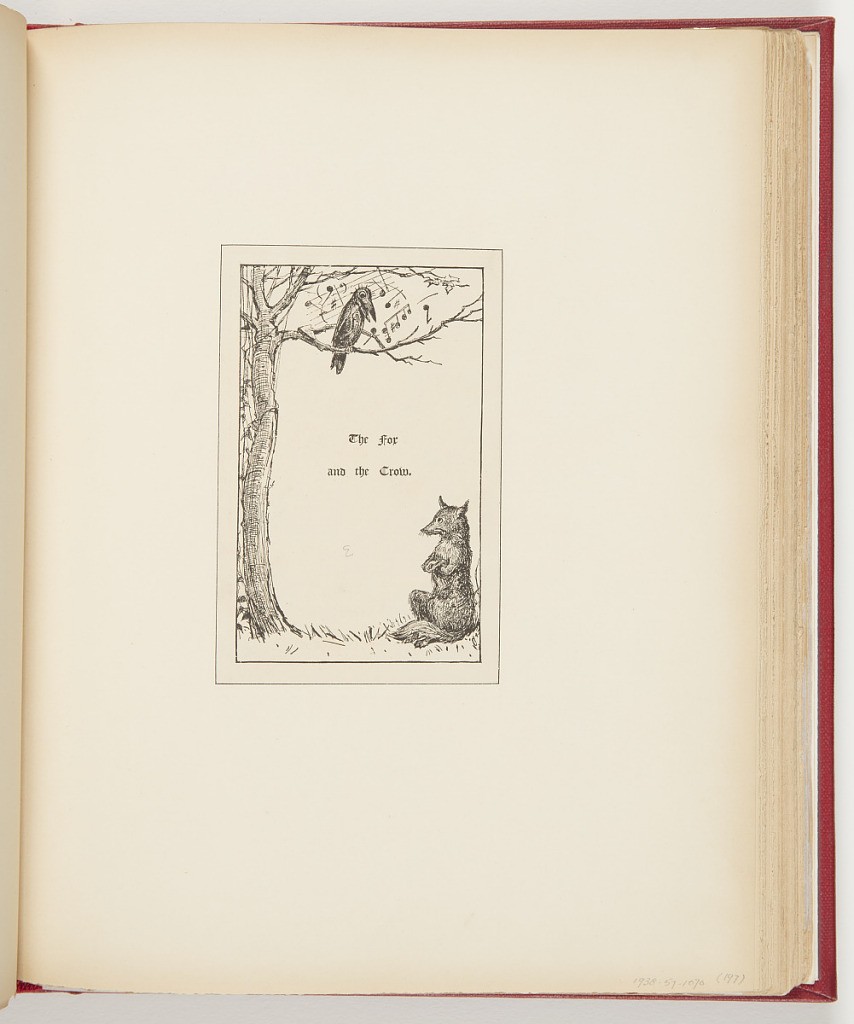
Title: The Fox and the Crow
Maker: Frederick Stuart Church, American, 1842–1924
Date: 1878
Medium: Printed in black ink on paper
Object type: Ephemera
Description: Left, tree trunk; upper center, crow singing with musical notes; center, text. Lower right, profile of fox sitting with arms crossed.